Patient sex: M
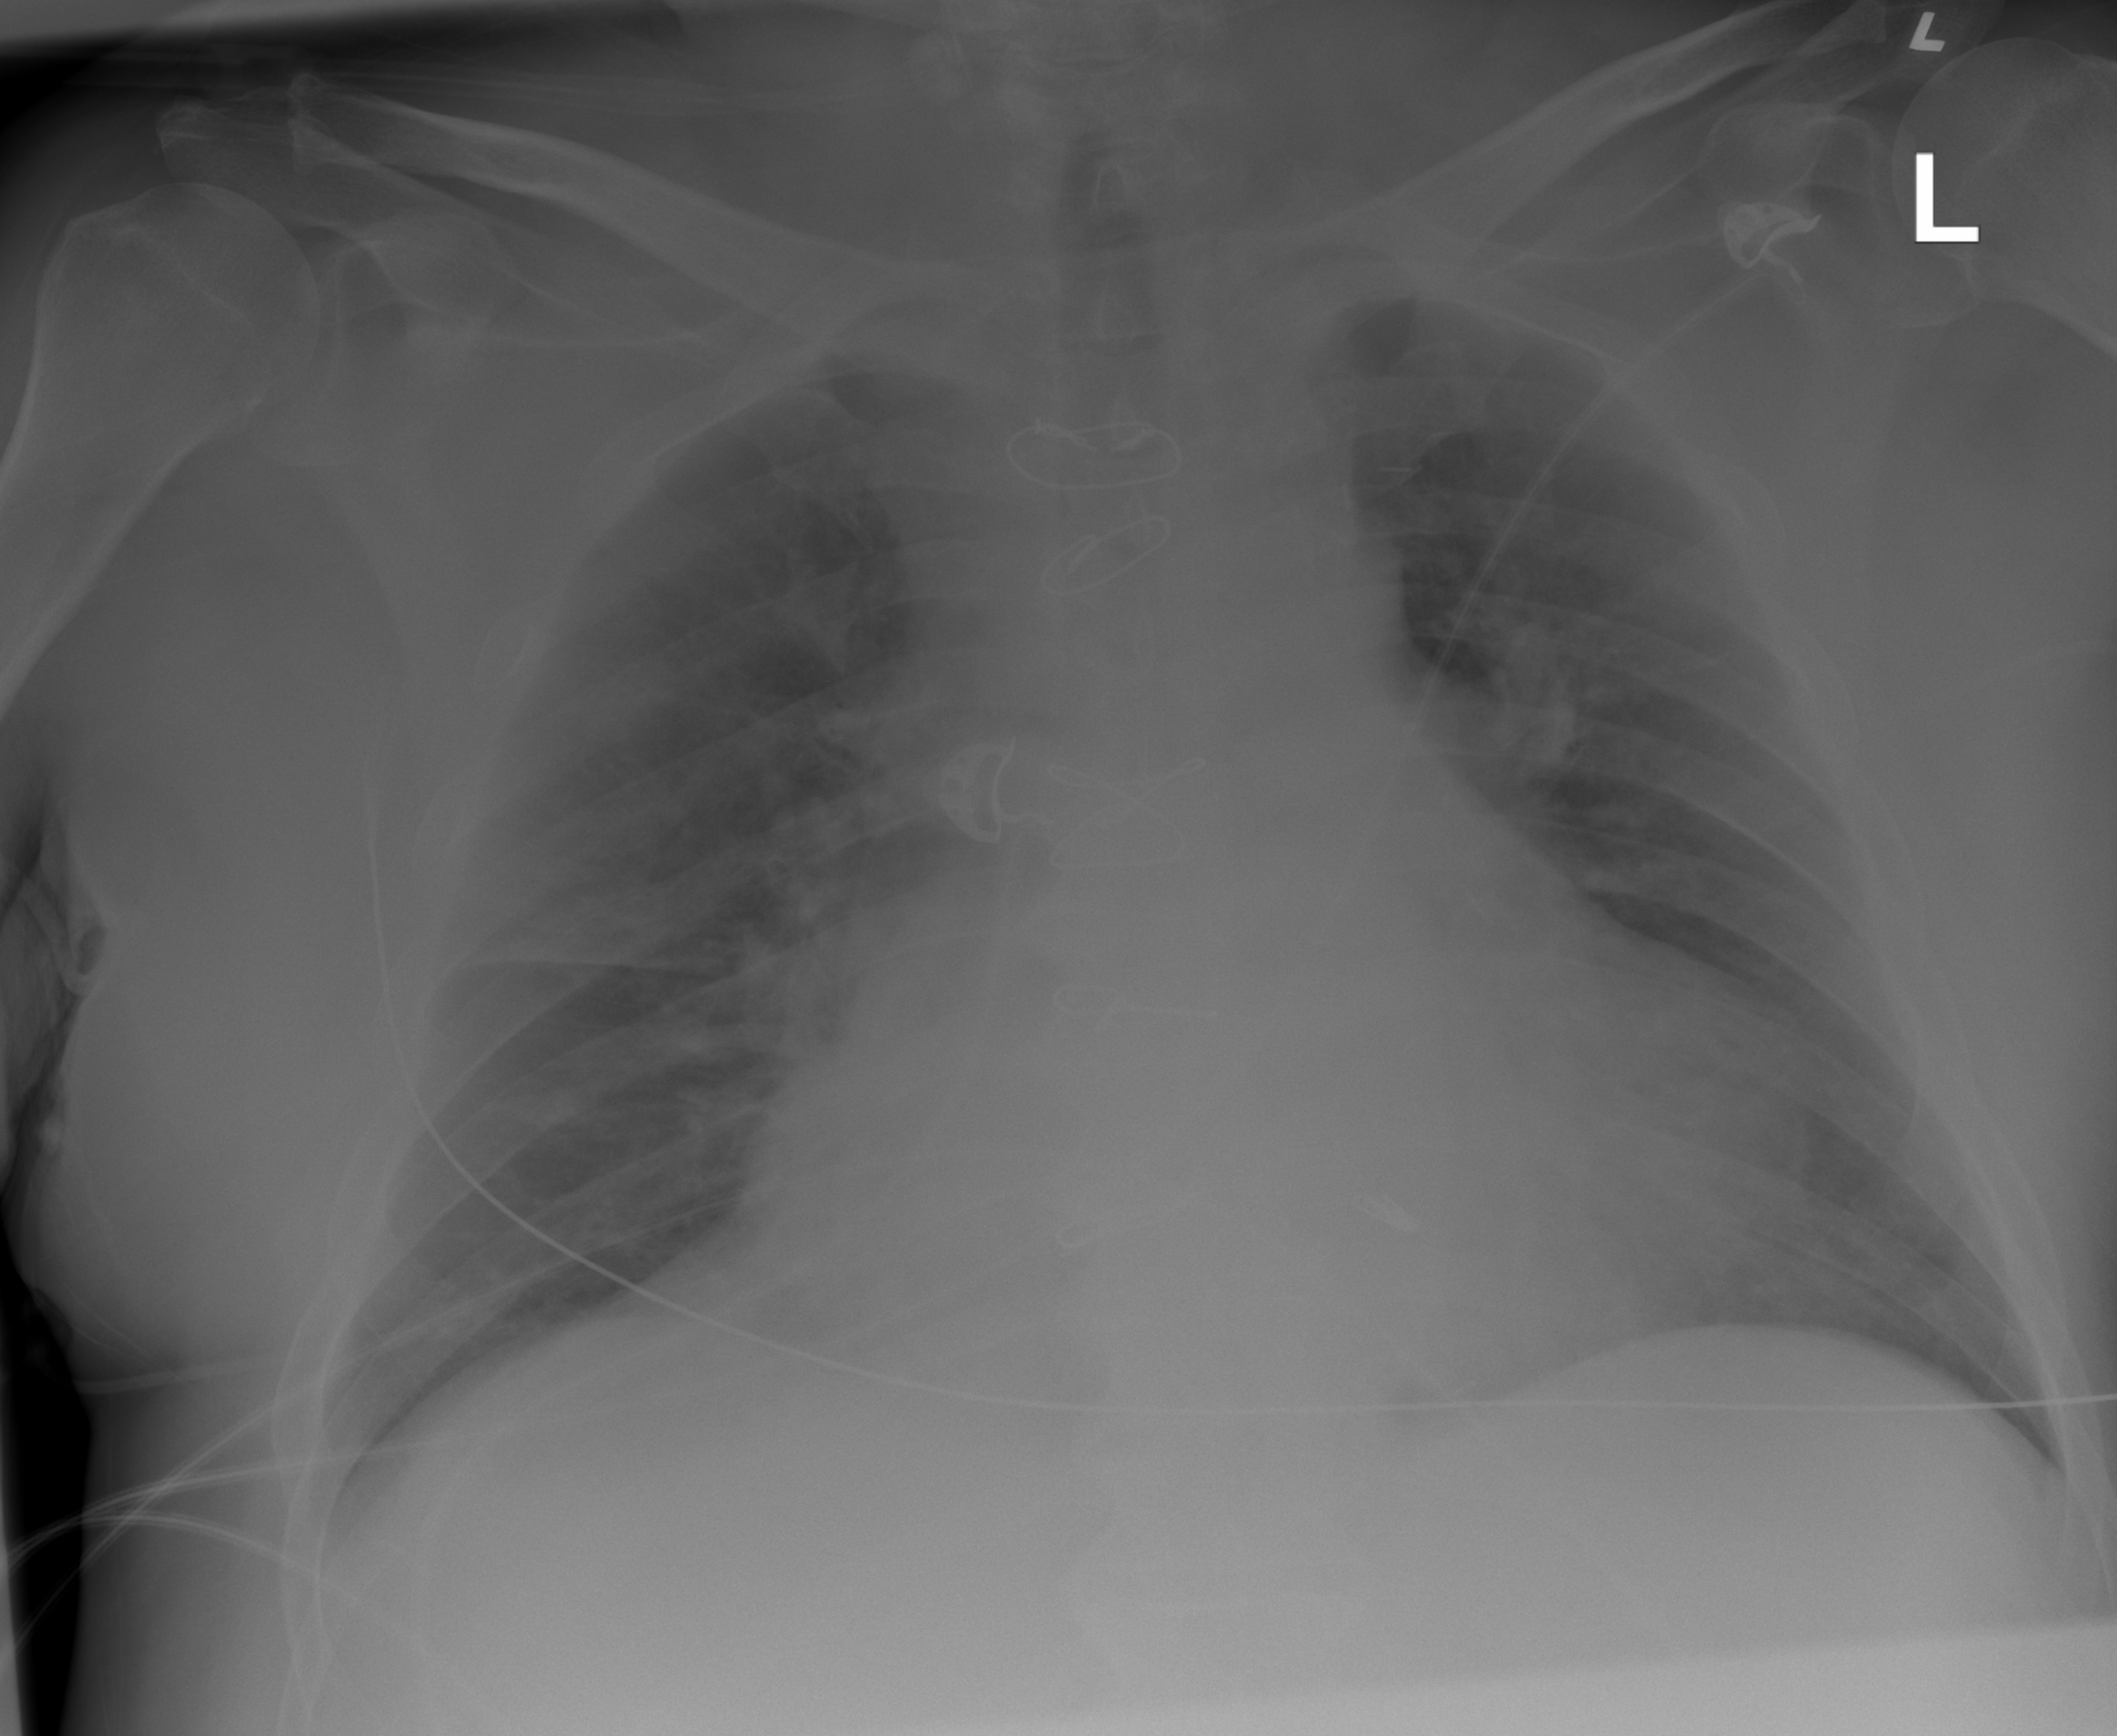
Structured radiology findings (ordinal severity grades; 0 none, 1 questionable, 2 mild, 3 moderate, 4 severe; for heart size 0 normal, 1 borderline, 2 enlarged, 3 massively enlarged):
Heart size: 2
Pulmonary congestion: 3
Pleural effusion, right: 2
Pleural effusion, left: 0
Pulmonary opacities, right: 2
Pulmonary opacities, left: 2
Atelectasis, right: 0
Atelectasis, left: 0